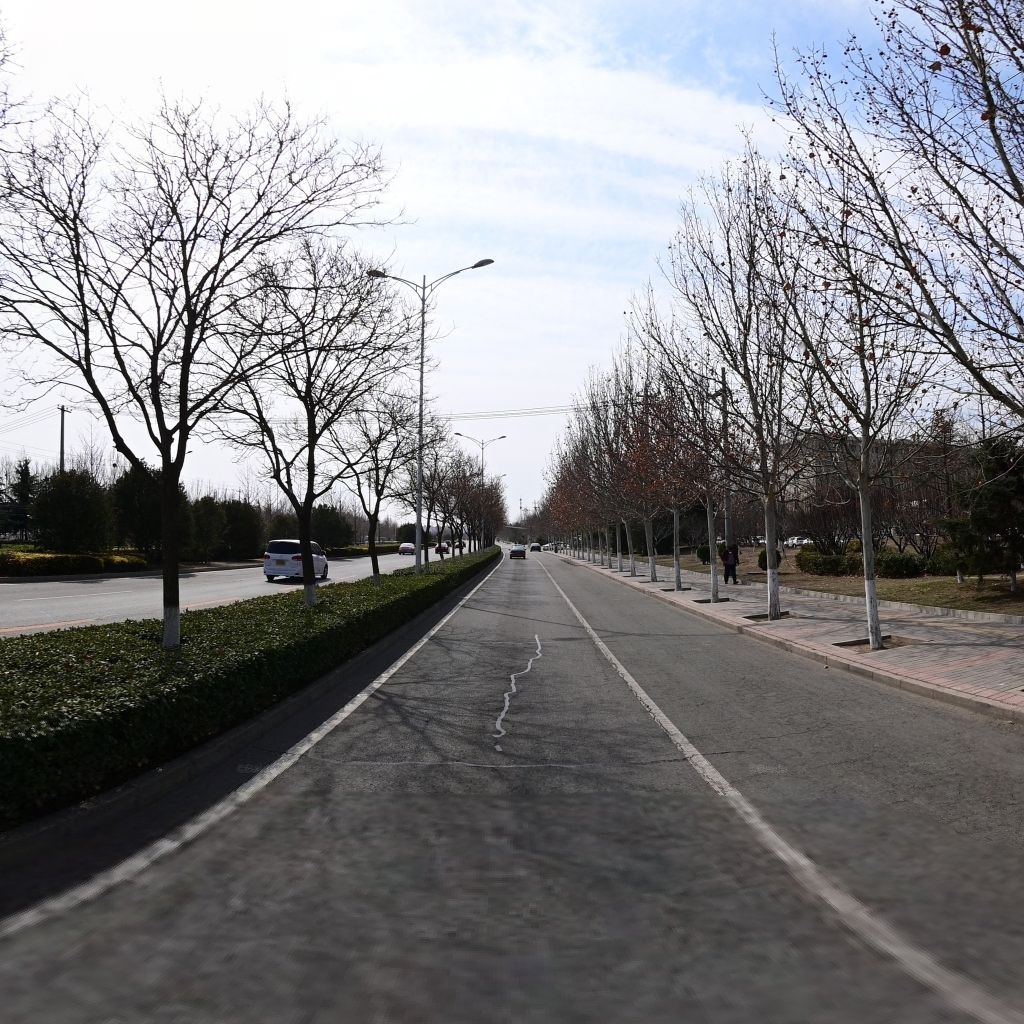
Region: Haidian
Road damage annotations: longitudinal patch, transverse patch, transverse crack, transverse crack, longitudinal crack